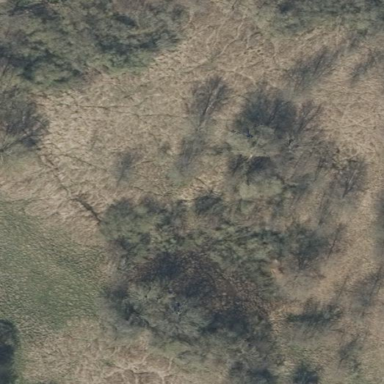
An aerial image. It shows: Forest area.